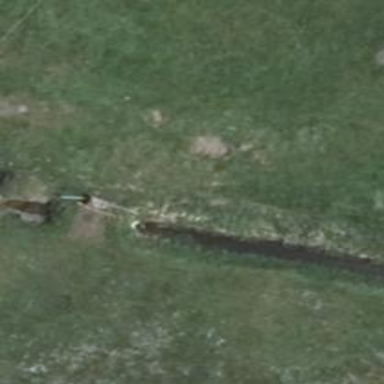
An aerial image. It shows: Culvert tunnel.